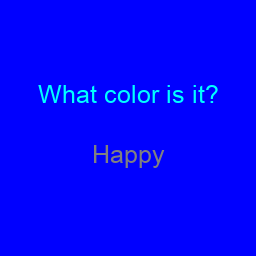
Color: gray
Background color: blue
Question text color: cyan